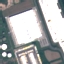
Land use / land cover: Industrial